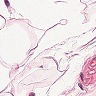
Metastatic tissue present: no